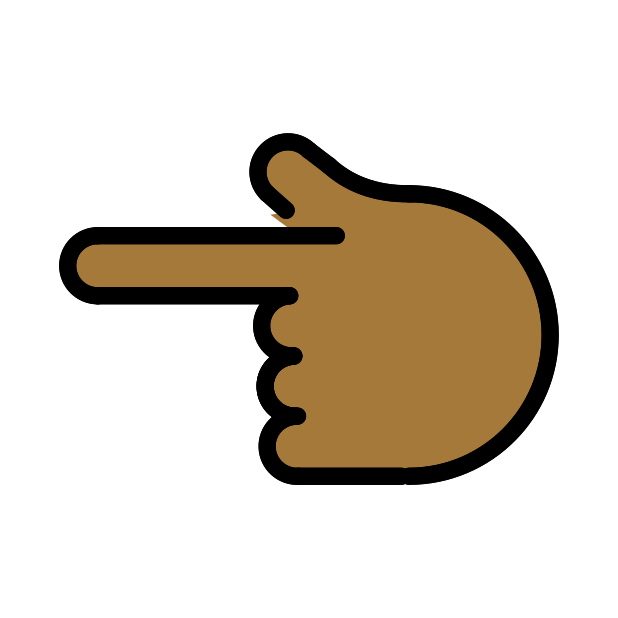
backhand index pointing left: medium-dark skin tone